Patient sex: M
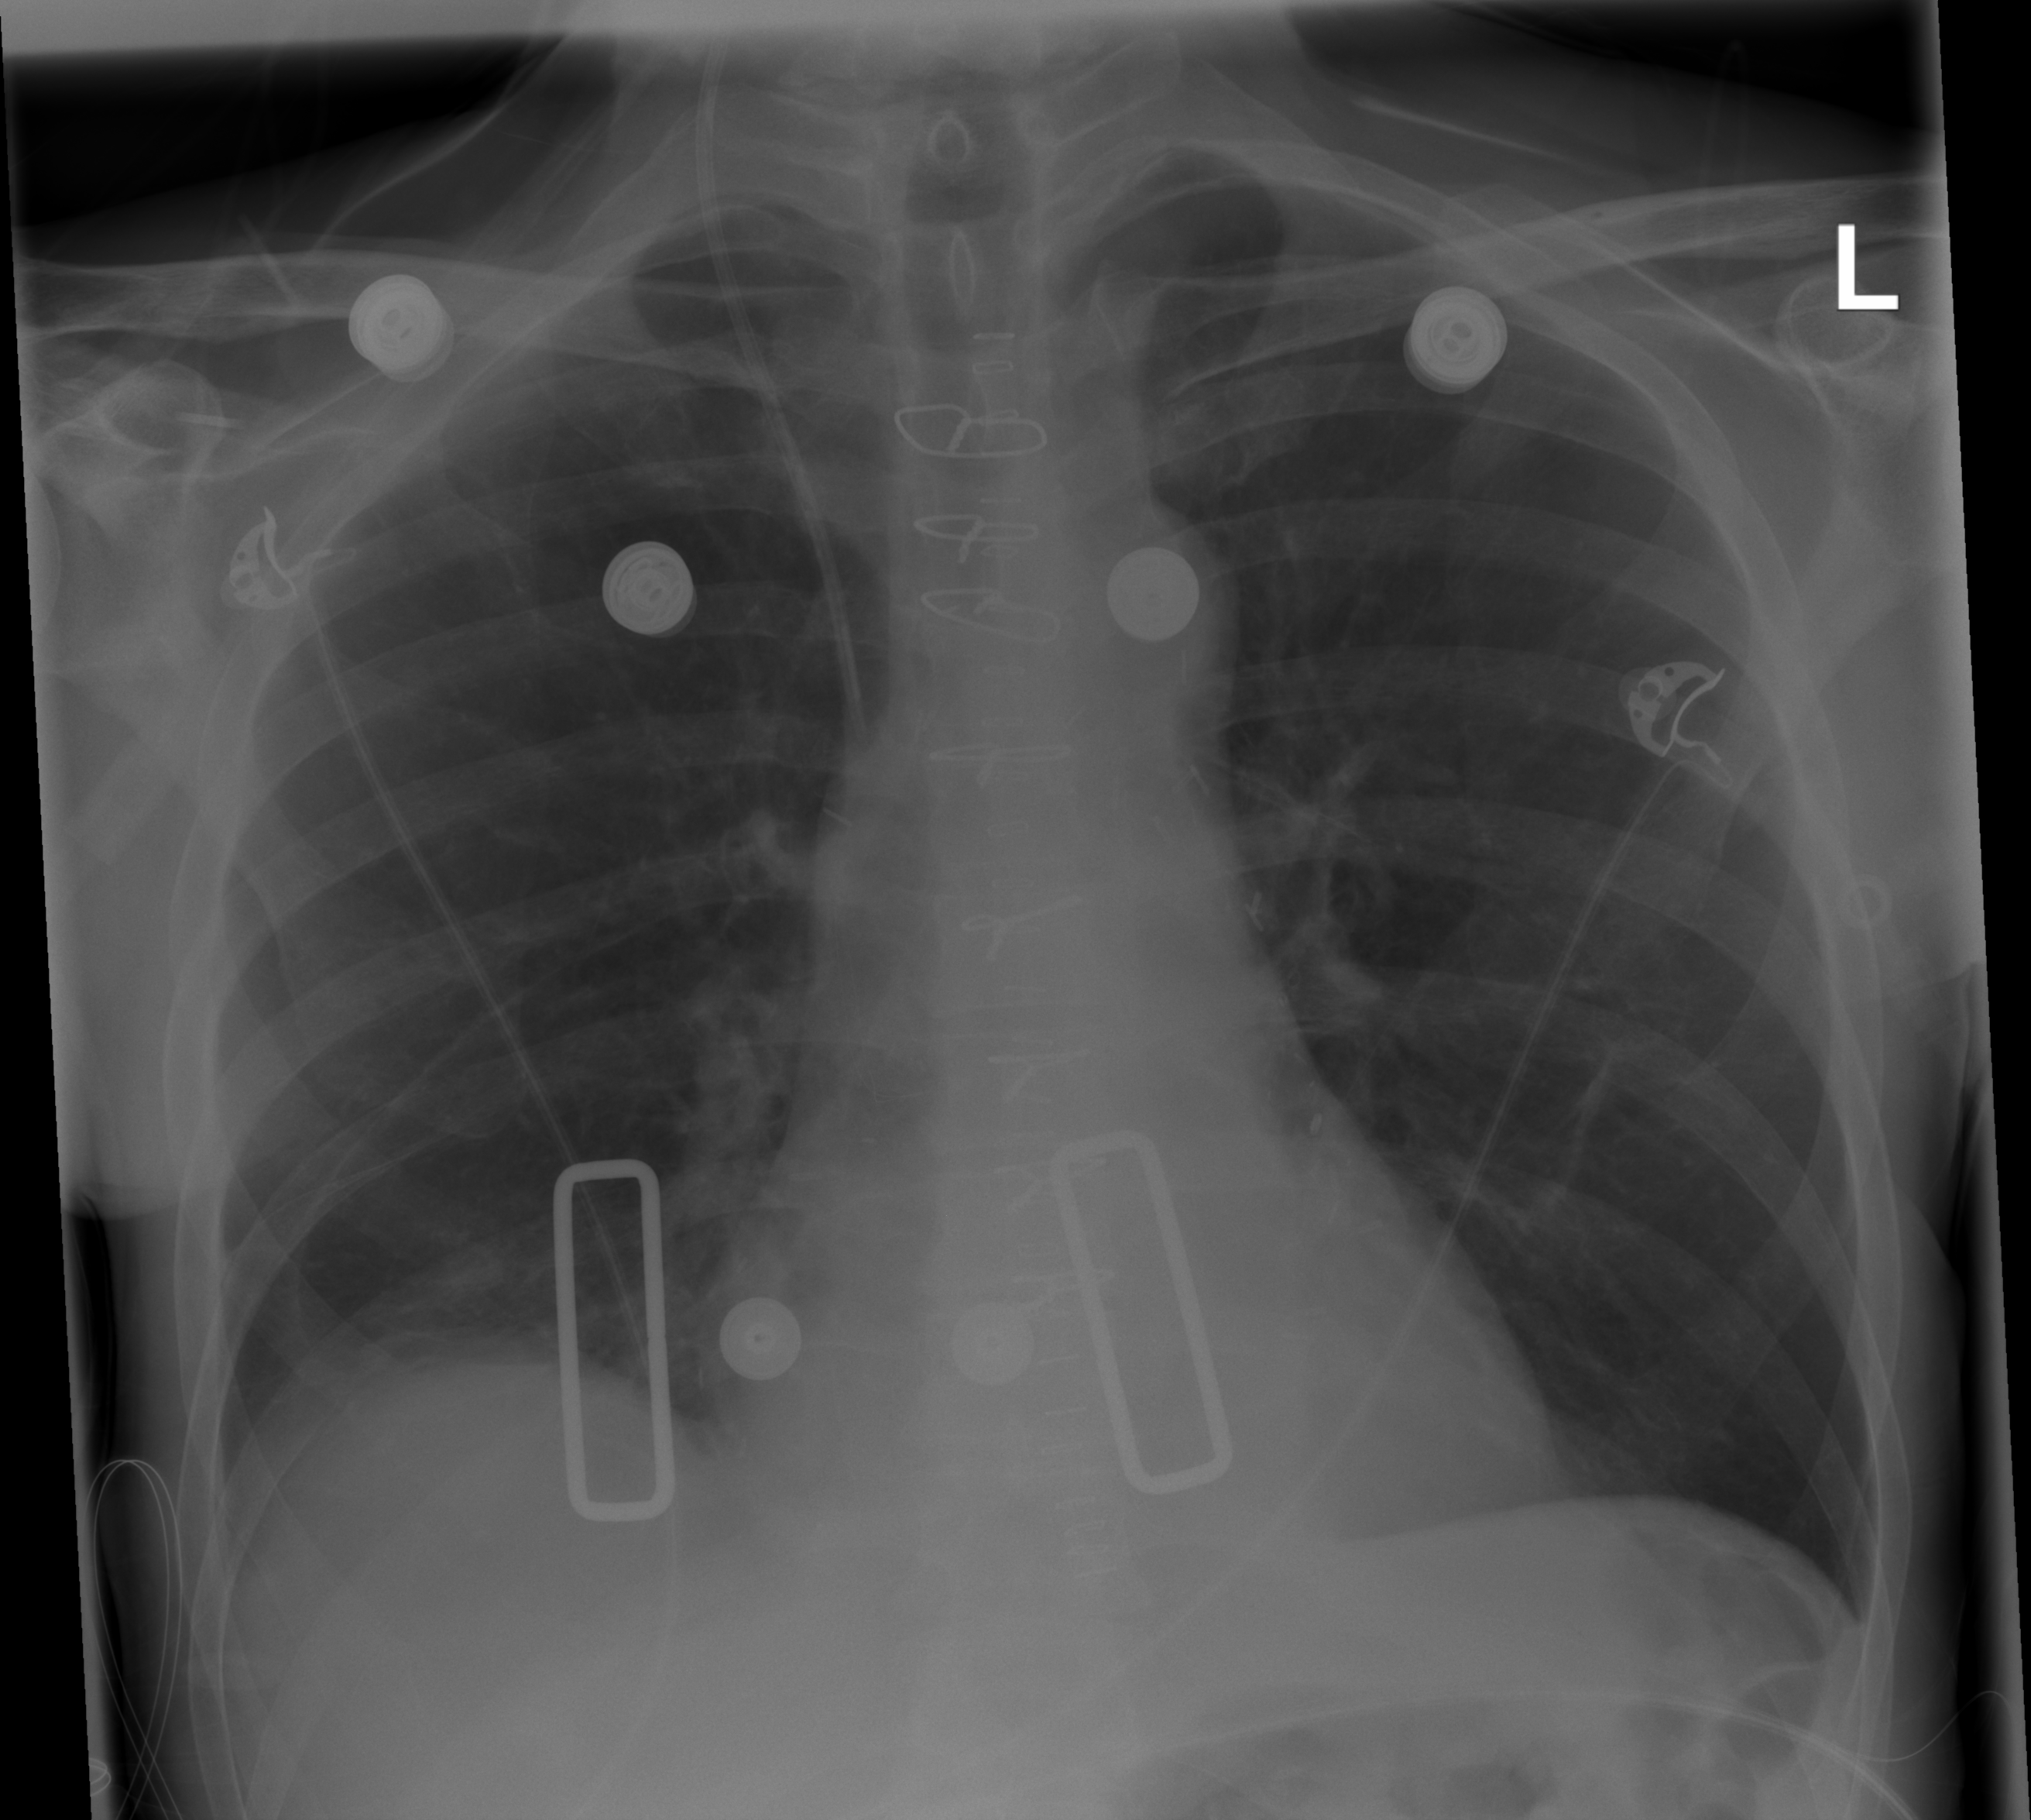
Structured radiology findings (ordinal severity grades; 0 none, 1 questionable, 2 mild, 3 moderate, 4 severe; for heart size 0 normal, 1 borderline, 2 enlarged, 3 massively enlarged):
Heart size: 0
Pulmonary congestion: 0
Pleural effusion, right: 0
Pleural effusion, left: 0
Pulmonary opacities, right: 0
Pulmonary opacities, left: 0
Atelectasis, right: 2
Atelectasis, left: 0